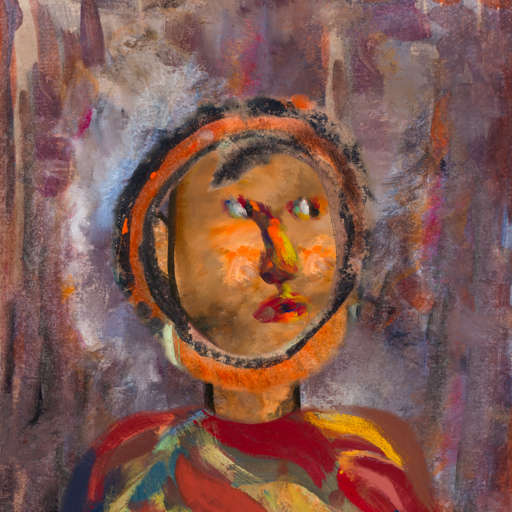
Background: Hypocrite, Head And Neck Side: Gypsy_Queen, Face Side: An_Impression, Bust: Mother_And_Son_Son, Hair Side: Childish, Head Accessory: Blank, Second Necklace: Blank, Necklace: Blank, Baby: Blank